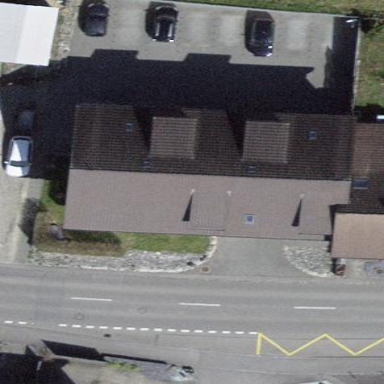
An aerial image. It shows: Building with tile roof.